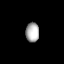
Tissue: lung
Cell type: Endothelial cells
Senescence score: 0.6739
Nuclear area (px): 254
Mean DAPI intensity: 175.429